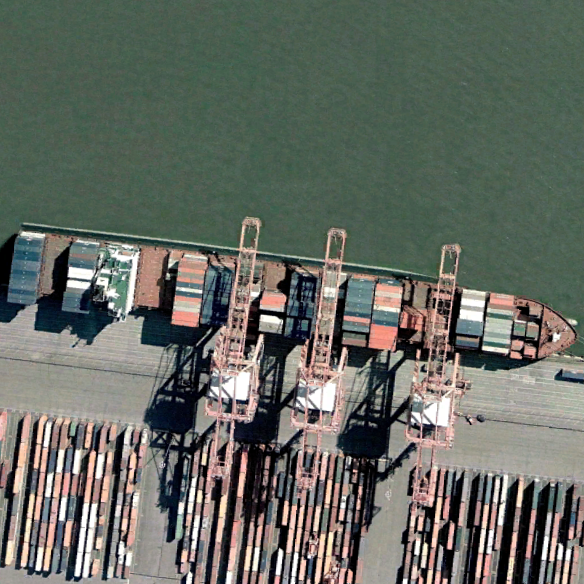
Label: civil